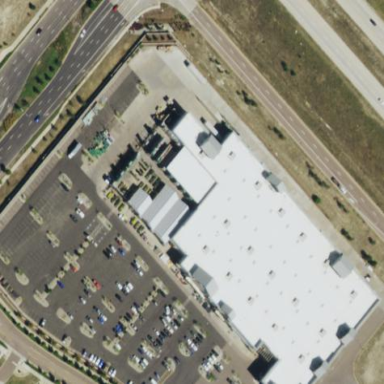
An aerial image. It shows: Retail building.